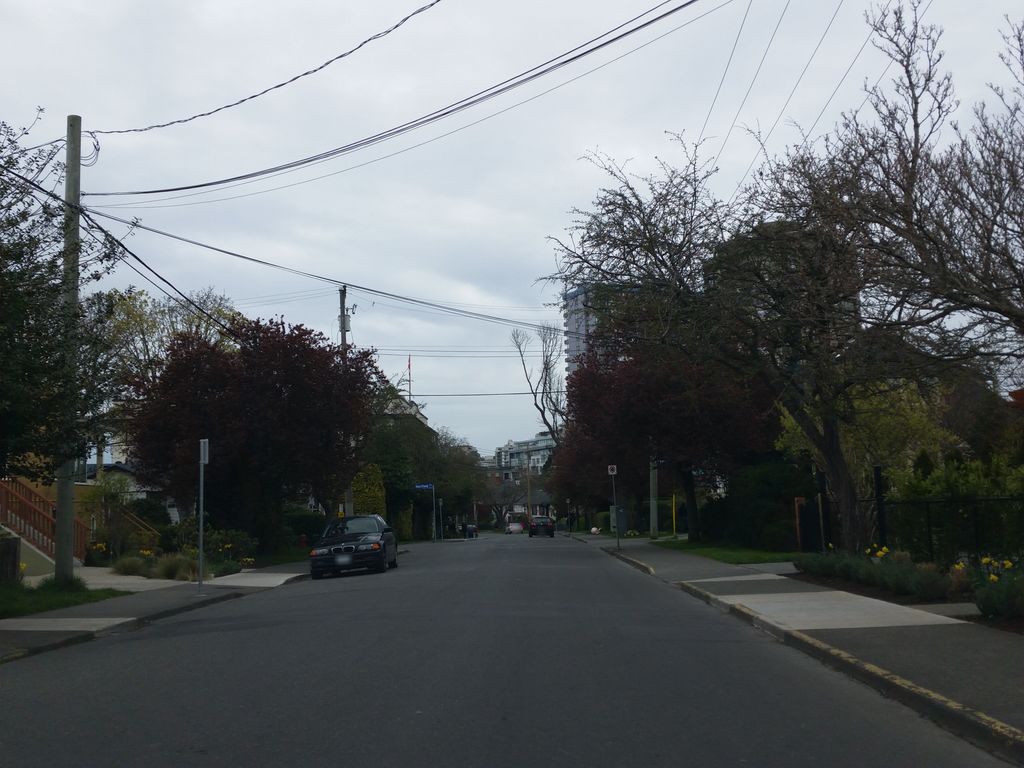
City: victoria